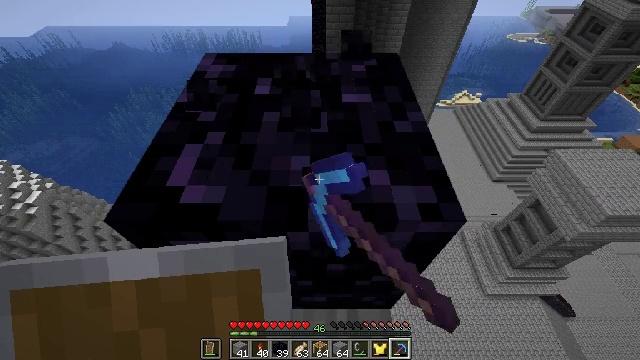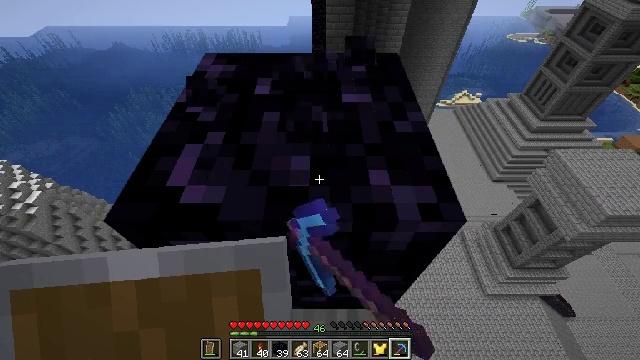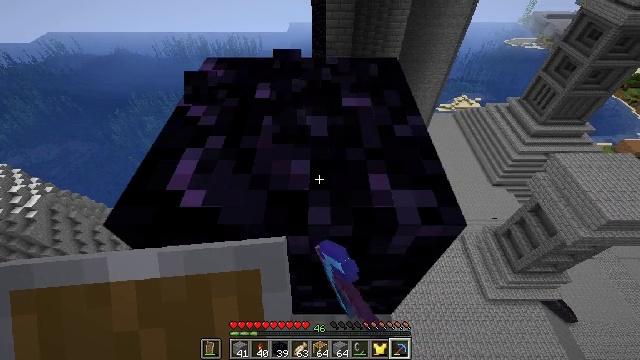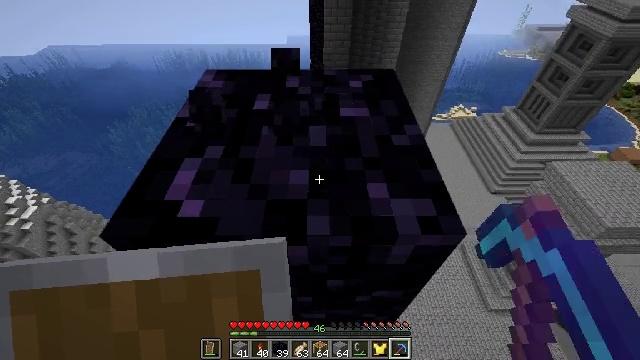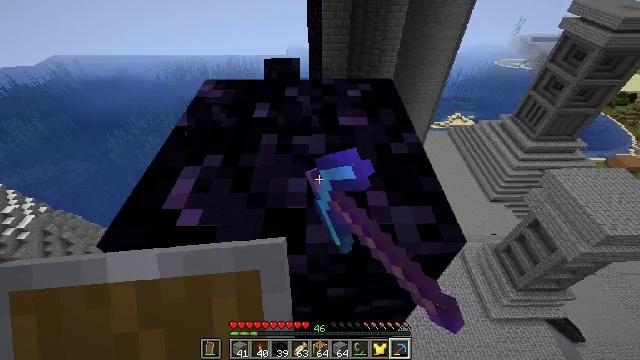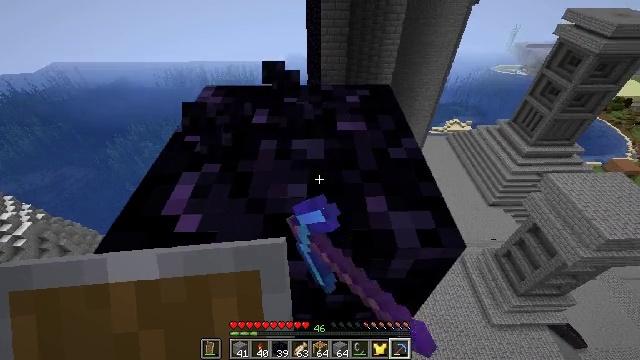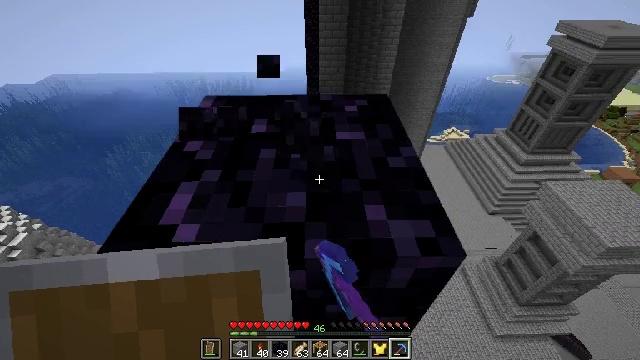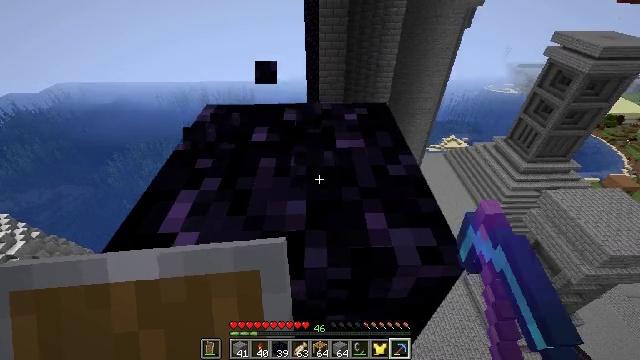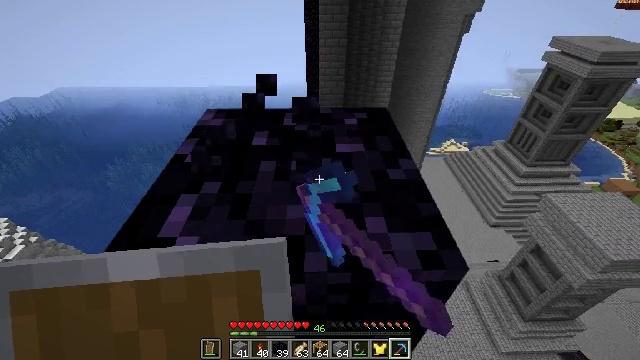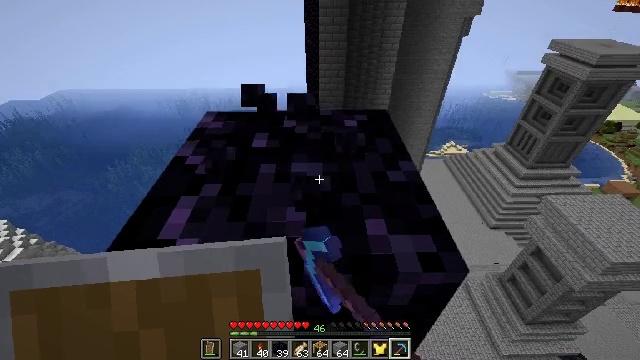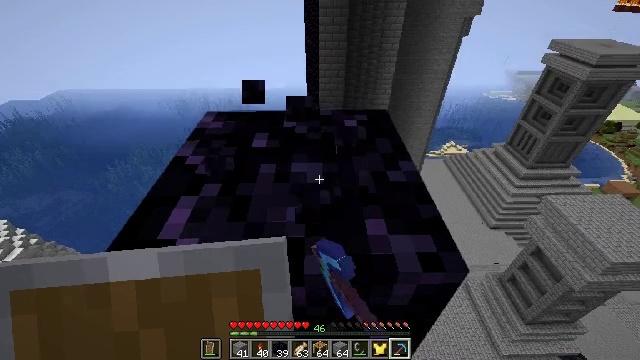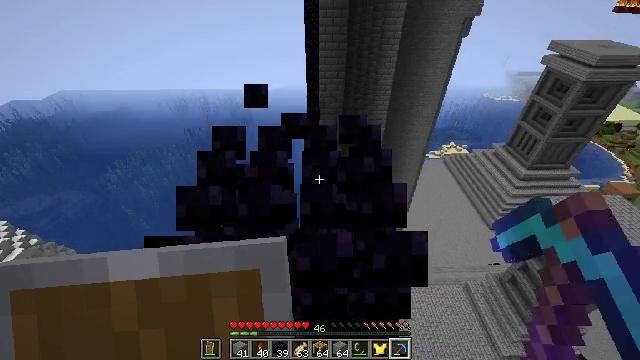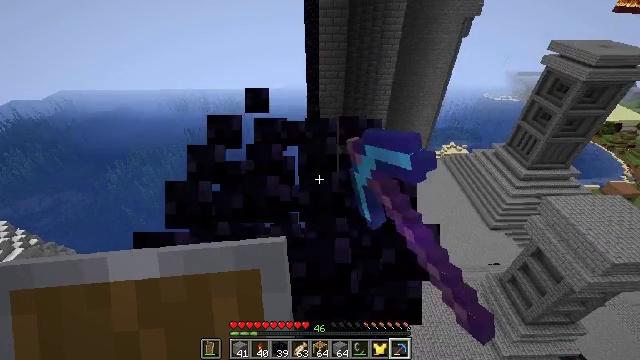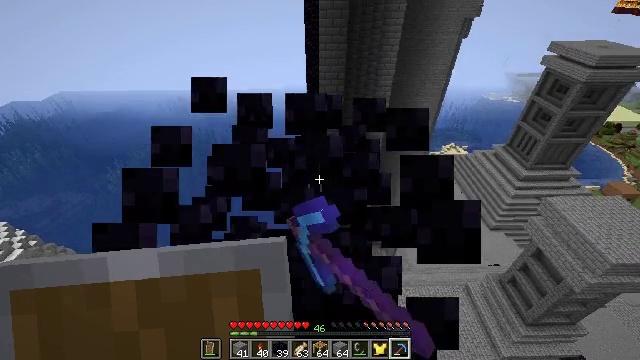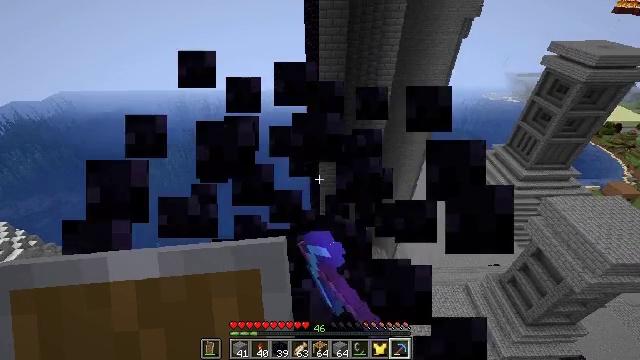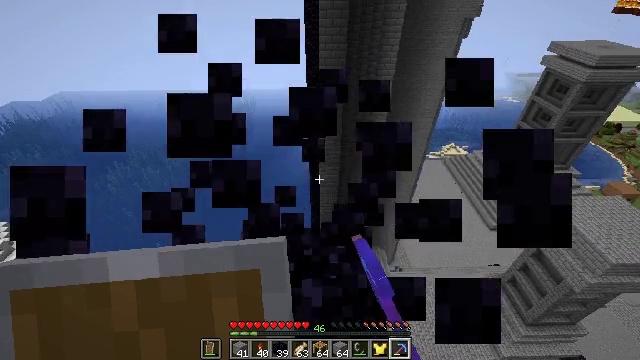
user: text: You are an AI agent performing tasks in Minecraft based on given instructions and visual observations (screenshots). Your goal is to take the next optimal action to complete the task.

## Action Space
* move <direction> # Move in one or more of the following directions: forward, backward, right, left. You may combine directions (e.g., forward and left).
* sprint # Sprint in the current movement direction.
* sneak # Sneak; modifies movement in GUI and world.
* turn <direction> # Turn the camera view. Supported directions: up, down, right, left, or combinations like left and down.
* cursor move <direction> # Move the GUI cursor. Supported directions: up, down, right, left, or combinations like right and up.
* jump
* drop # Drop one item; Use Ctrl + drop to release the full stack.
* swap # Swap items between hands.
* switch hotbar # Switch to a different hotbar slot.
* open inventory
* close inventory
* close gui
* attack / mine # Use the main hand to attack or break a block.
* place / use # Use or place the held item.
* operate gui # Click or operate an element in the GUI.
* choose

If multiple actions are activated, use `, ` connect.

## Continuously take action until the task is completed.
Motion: motion action
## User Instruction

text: Harvest obsidian for portal building.
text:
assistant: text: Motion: attack / mine
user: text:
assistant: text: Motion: attack / mine
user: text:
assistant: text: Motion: turn up, attack / mine
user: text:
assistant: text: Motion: turn up, attack / mine
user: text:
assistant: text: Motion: turn up, attack / mine
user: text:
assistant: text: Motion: turn up, attack / mine
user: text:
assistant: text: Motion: turn up, attack / mine
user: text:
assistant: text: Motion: attack / mine
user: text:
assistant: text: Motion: attack / mine
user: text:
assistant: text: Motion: attack / mine
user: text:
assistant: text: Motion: attack / mine
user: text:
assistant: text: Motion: attack / mine
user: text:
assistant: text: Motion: attack / mine
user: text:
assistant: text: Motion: attack / mine
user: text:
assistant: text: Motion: attack / mine
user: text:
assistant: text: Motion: attack / mine